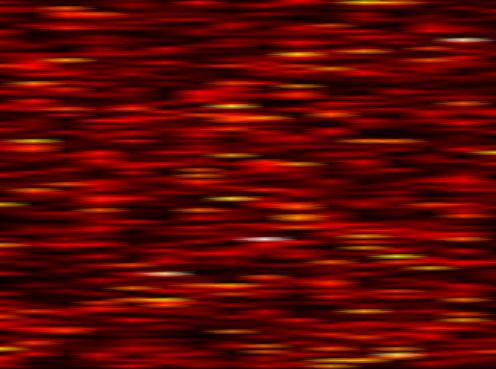
Label: FOFDM